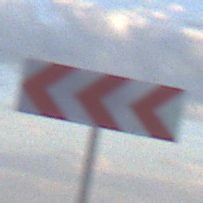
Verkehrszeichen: RichtungstafelnInKurvenGrossRechts
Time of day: SunriseSunset
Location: Outdoor (Nature)
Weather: PartlyCloudy
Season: NotSpecified
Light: Natural